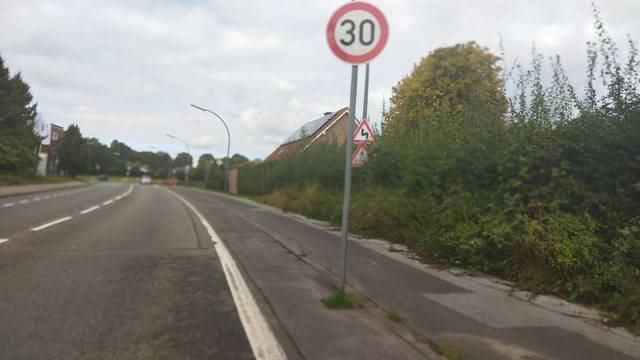
Region: Germany
Coordinates: 51.61, 7.169